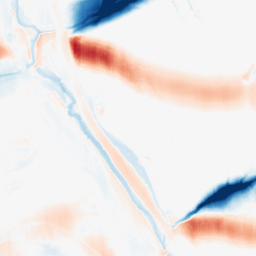
Category: morphological
Decomposition family: morphological_ellipse
Decomposition parameters: operation: average
width: 50
height: 10
Upsampling method: bilinear
Upsampling parameters: scale: 4
Upsampling scale: 4